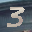
Label: 3